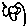
Label: flower